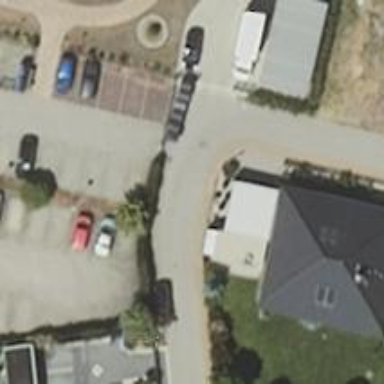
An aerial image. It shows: Road serving as parking aisle.